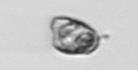
Label: flagellate